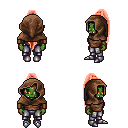
a pixel art fantasy rpg character, female body template, orc, green skin, brown long-sleeve shirt, metal pants, red extra-long topknot hairstyle, cloth hood, leather bracers, metal boots, four views (front, back, left, right), 2x2 character sprite sheet, small pixel art, hard edges, no anti-aliasing